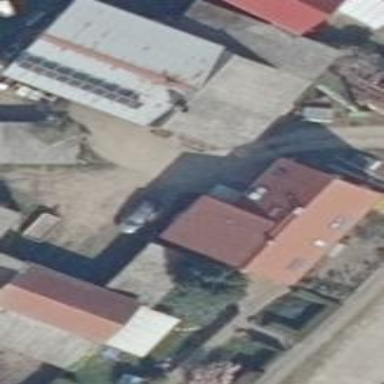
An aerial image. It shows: Detached building.